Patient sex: M
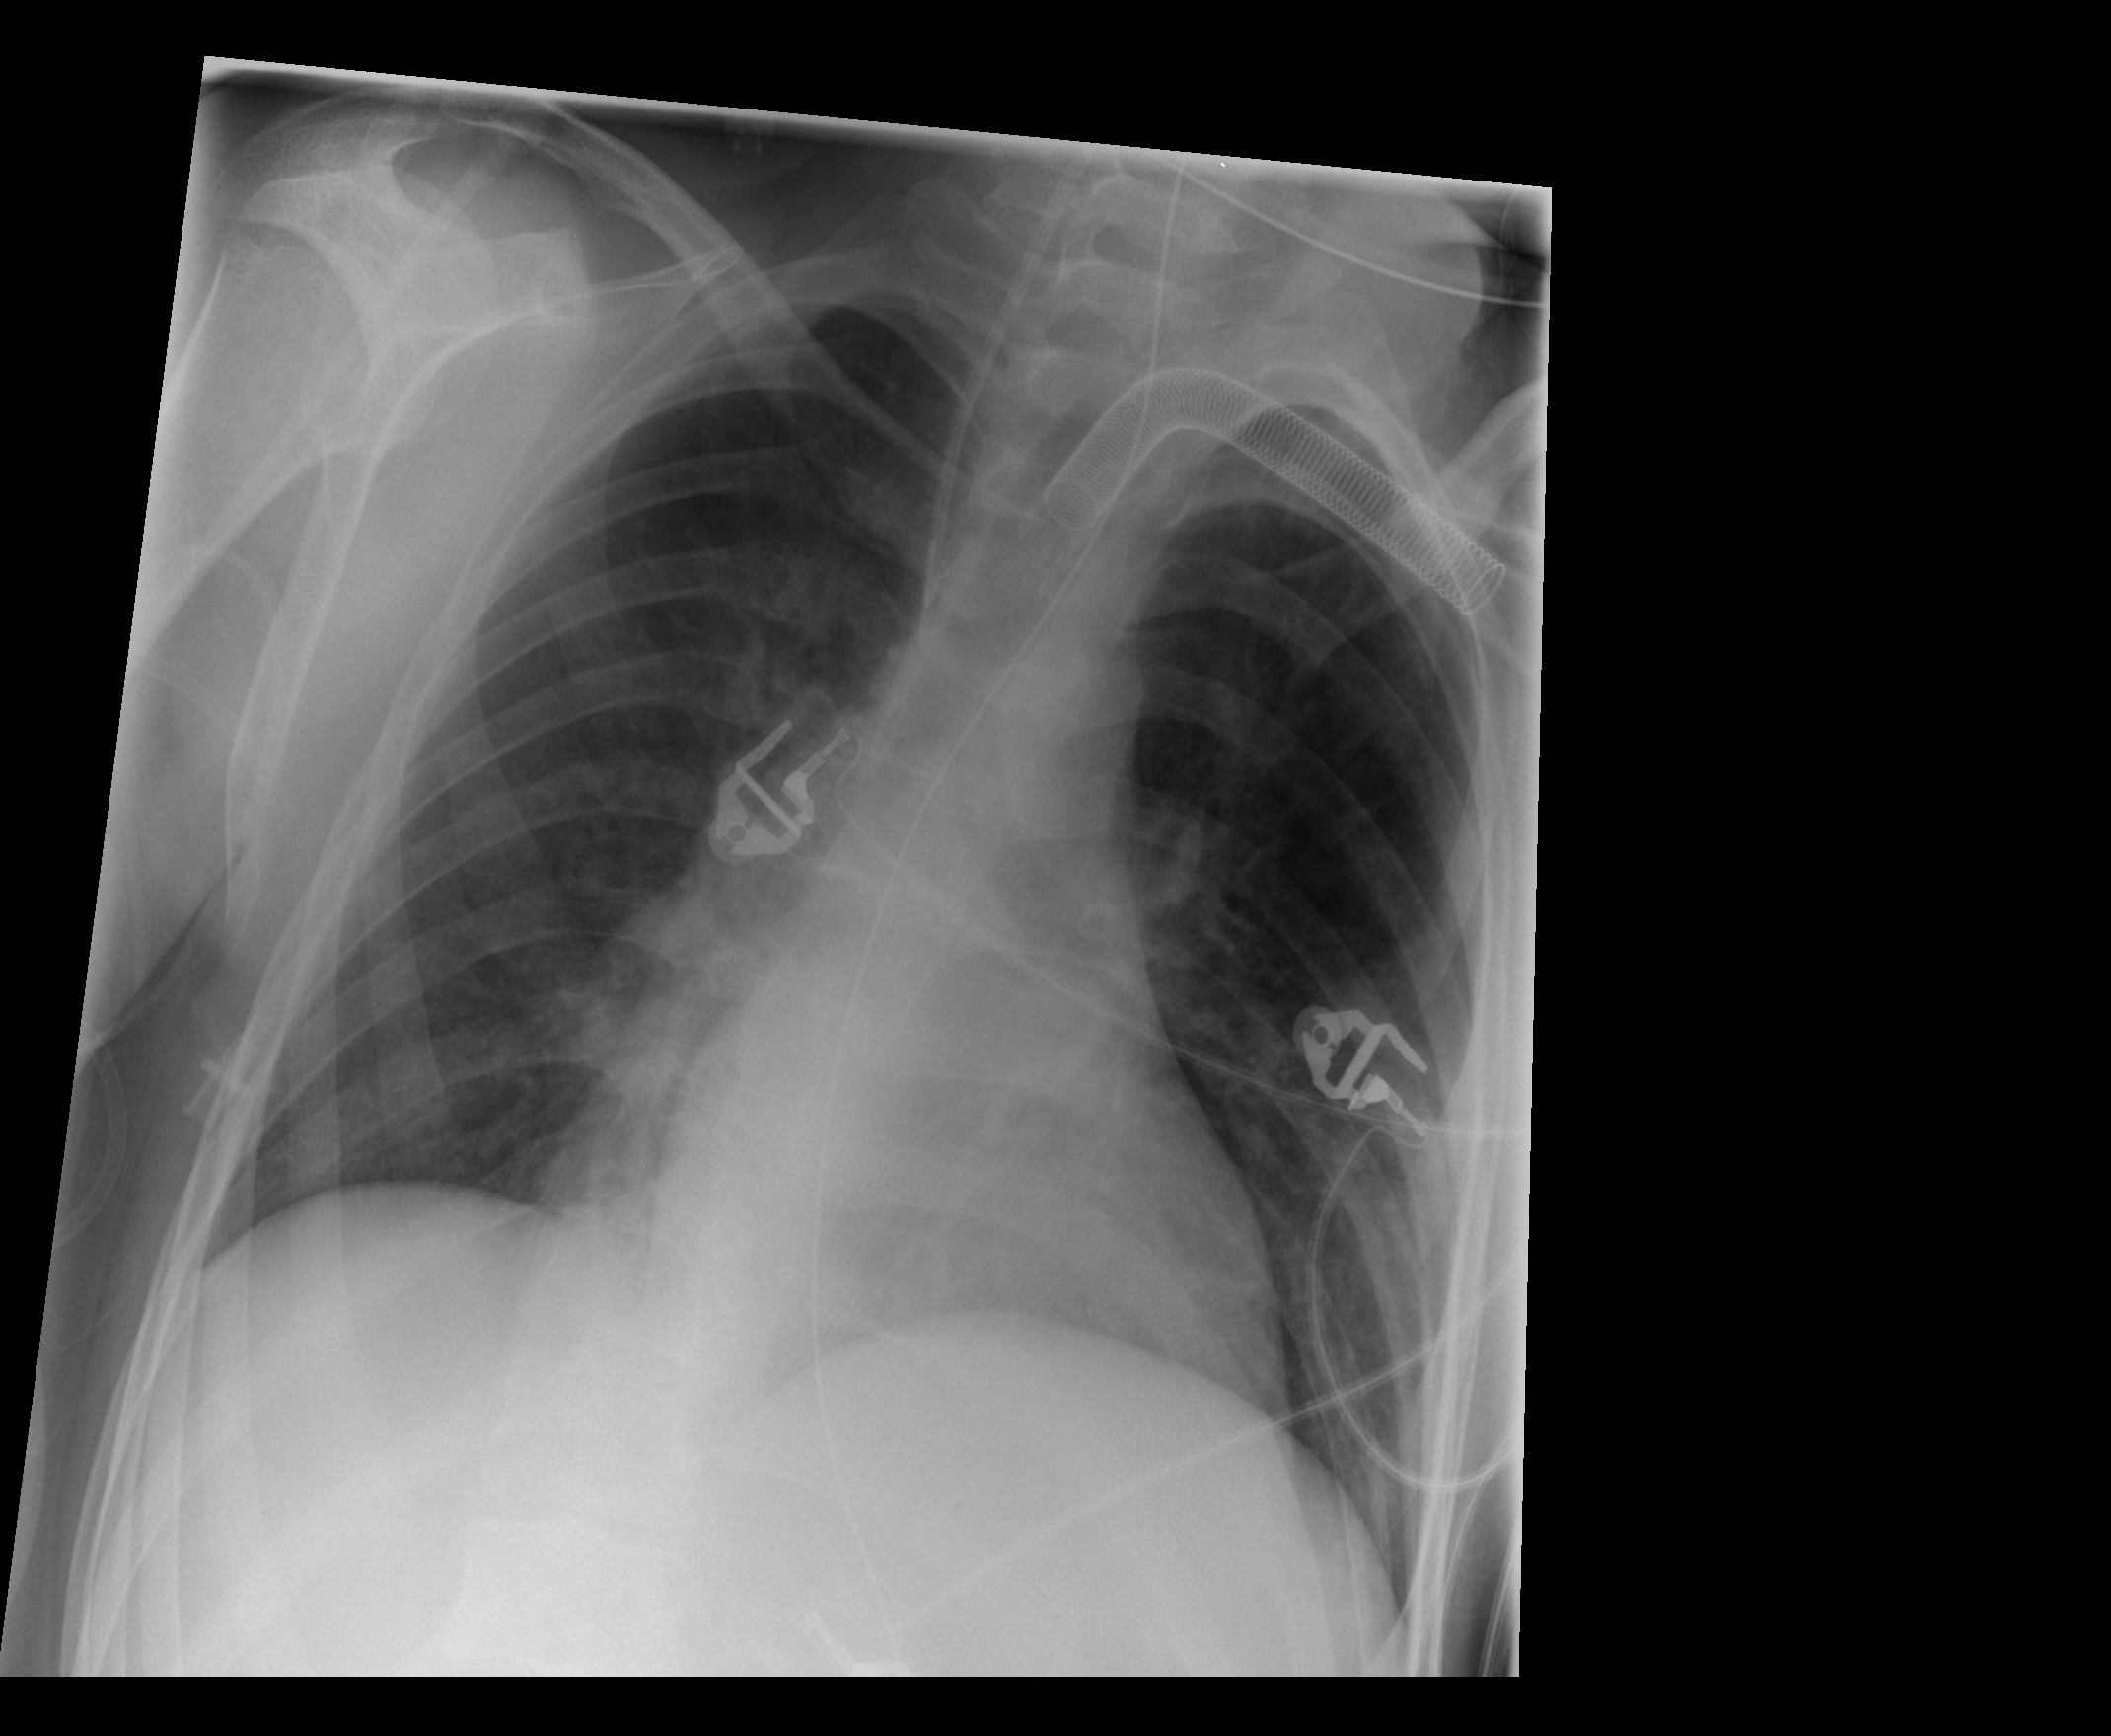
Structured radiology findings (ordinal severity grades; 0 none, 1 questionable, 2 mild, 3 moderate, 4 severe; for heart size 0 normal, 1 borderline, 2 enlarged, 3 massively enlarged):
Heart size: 0
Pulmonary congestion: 0
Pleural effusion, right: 0
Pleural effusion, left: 0
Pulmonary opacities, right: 2
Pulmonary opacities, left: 2
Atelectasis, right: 0
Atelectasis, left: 0